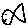
Label: fish